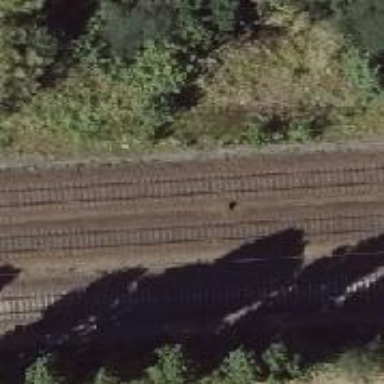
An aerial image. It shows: Railway signal.